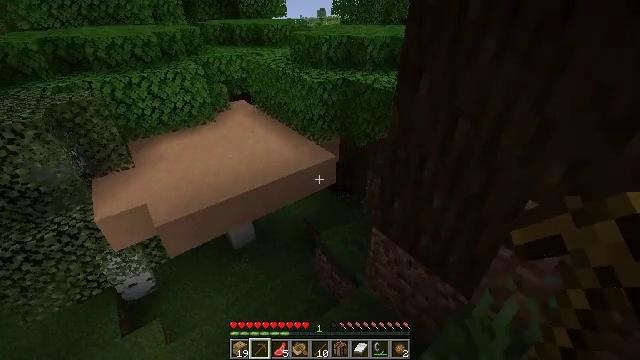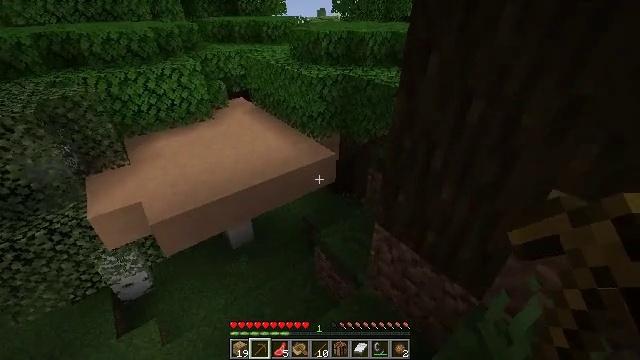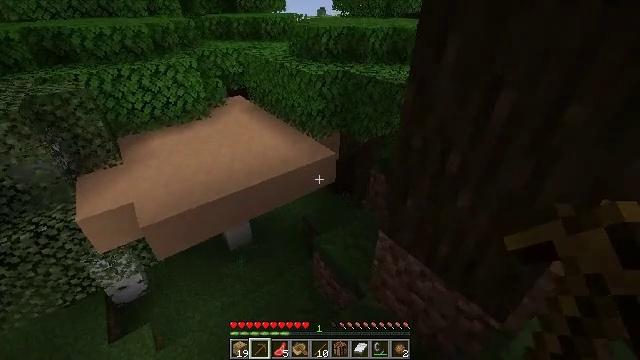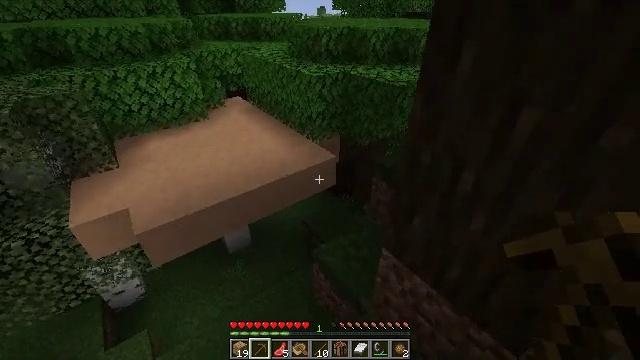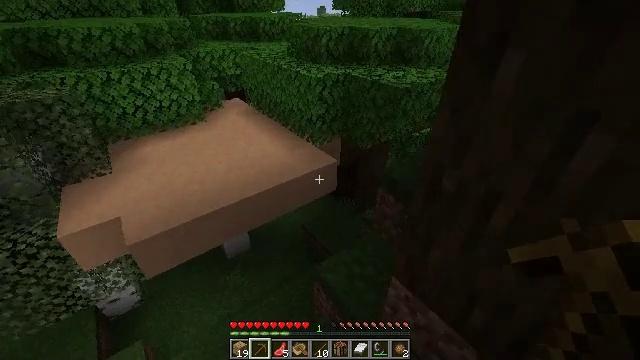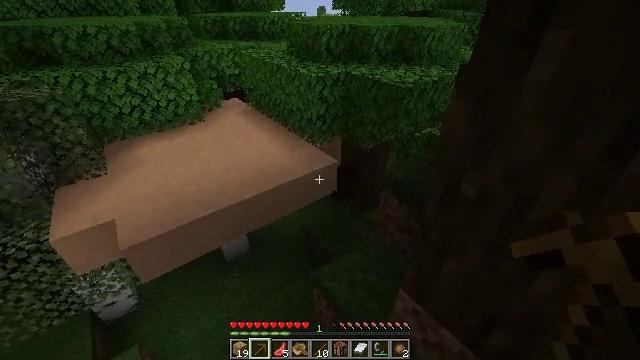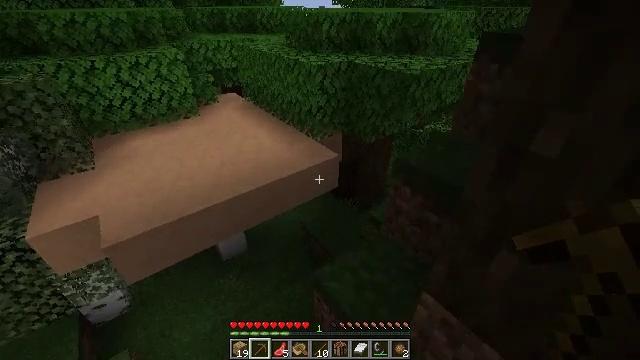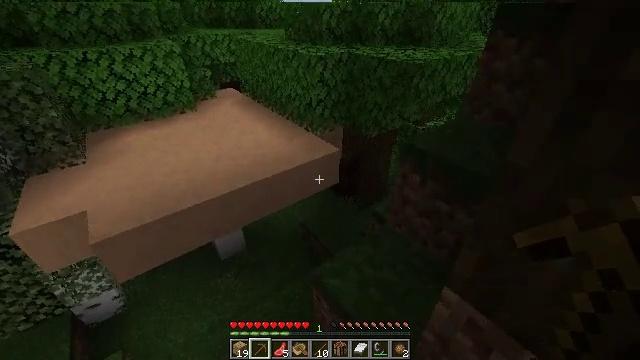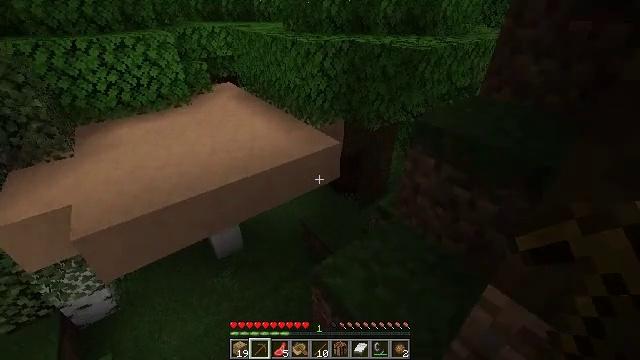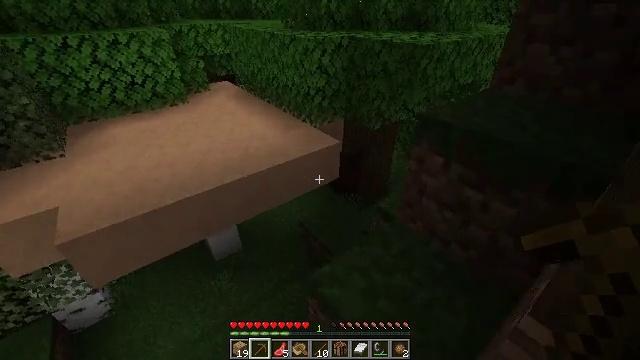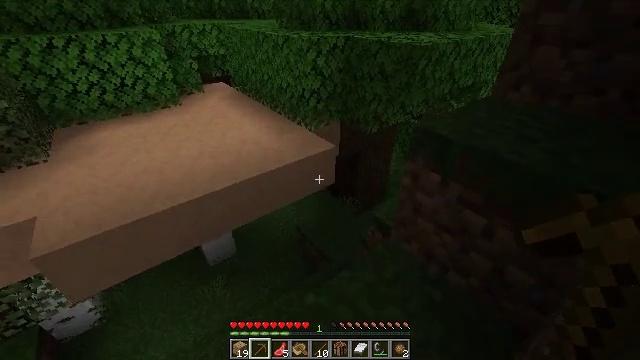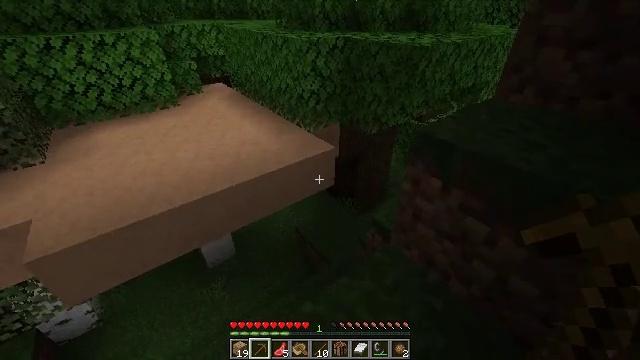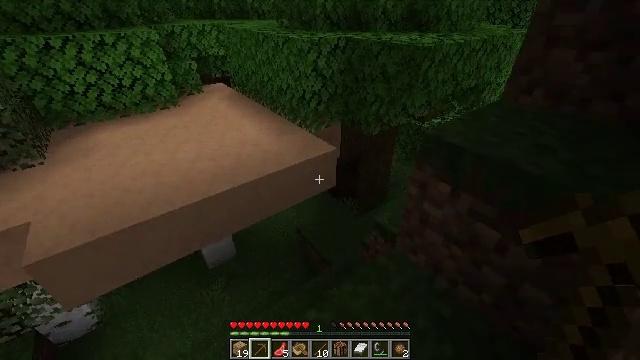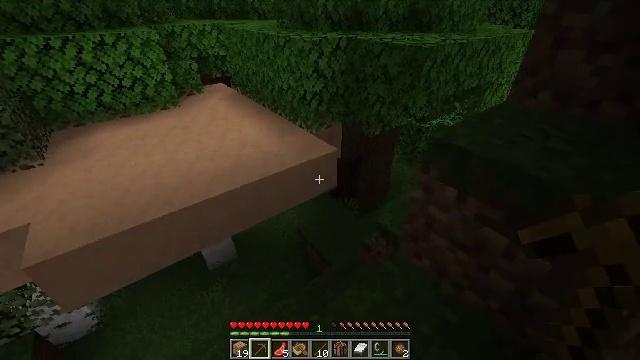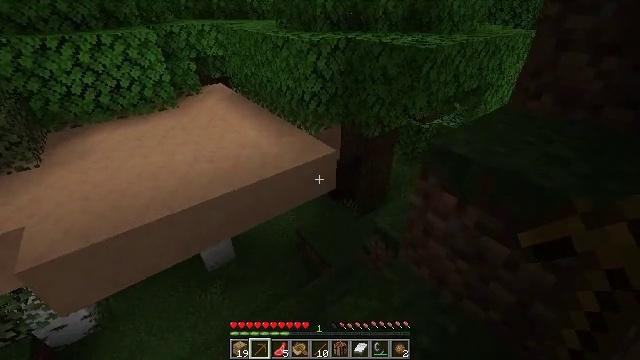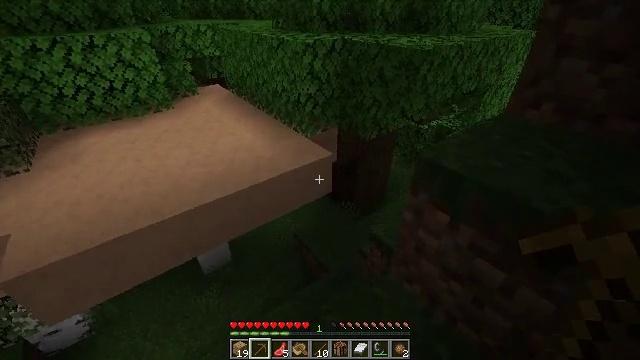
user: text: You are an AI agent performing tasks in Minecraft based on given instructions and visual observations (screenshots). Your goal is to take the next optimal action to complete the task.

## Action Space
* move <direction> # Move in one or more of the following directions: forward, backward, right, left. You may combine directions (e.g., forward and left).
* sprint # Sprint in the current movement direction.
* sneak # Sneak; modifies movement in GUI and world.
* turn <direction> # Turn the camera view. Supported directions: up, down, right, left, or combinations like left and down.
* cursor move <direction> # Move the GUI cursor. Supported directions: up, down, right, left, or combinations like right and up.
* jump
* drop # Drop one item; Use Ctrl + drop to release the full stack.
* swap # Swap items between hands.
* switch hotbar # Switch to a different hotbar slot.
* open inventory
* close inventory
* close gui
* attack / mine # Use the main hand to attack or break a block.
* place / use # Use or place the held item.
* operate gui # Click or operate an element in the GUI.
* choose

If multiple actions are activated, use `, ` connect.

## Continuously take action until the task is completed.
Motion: motion action
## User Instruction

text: Harvest dark oak leaves for decorative purposes.
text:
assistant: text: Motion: move forward
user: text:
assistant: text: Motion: move forward
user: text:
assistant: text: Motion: move forward
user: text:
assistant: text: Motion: move forward
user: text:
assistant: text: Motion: move forward
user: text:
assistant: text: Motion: move forward
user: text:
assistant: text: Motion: move forward
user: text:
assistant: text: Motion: move forward and move right
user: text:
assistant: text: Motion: move forward and move right
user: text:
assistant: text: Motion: move forward and move right
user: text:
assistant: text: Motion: move forward and move right
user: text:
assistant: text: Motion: move forward and move right
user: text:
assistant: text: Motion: move forward and move right
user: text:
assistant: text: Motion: move forward and move right
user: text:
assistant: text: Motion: move forward and move right
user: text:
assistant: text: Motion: move forward and move right
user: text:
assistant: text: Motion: move forward and move right
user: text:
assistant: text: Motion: move forward and move right
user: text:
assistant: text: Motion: move forward and move right
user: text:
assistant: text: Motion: move forward and move right
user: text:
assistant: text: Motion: move forward and move right
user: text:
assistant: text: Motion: move forward and move right
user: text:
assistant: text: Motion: move forward and move right, turn left and down
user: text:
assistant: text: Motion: turn left
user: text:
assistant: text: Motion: turn left
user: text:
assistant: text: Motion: turn left
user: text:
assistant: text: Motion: move back
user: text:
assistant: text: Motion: move back, turn left
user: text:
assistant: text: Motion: move back
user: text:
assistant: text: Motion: move back